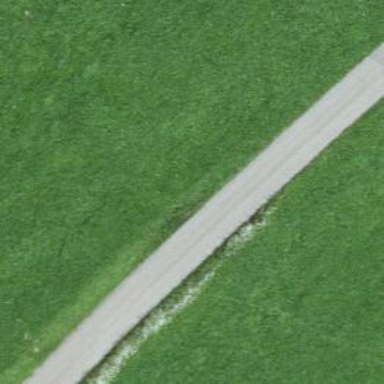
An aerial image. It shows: Unclassified road with asphalt surface.